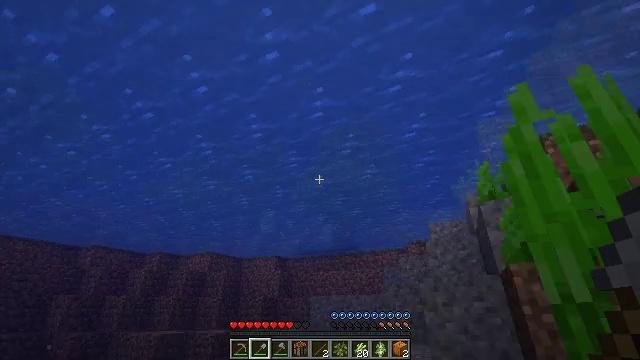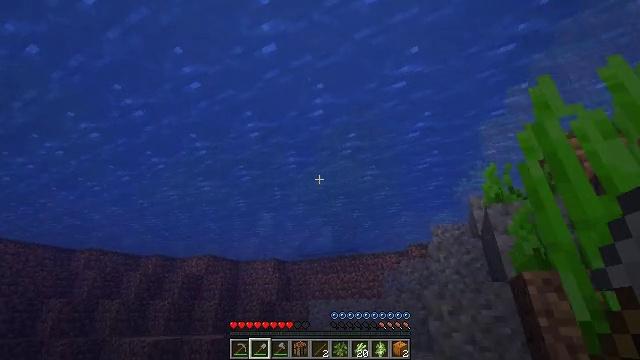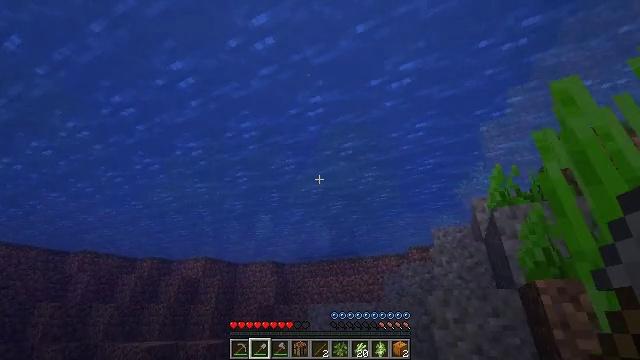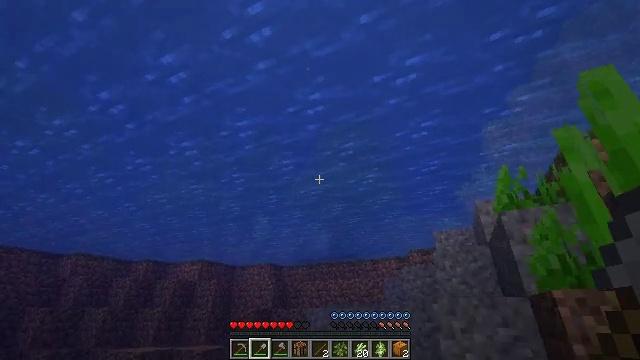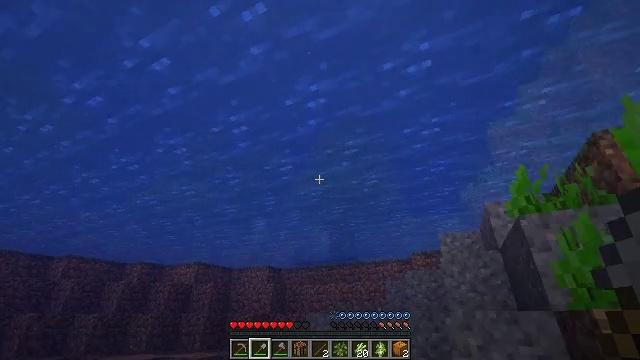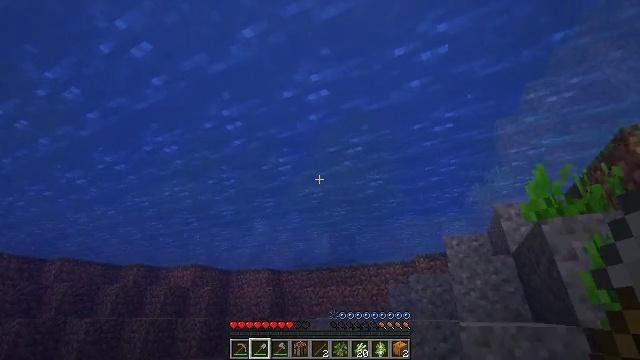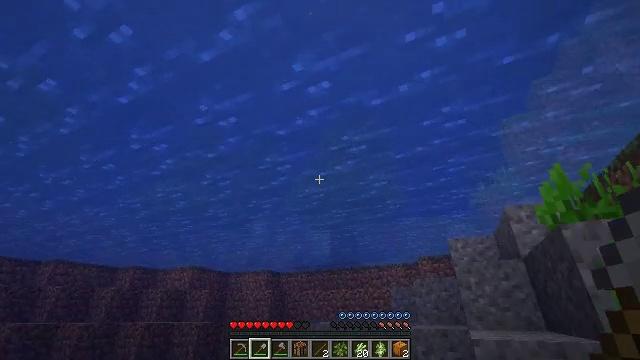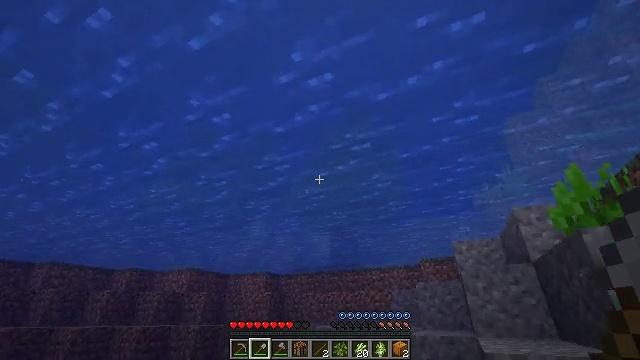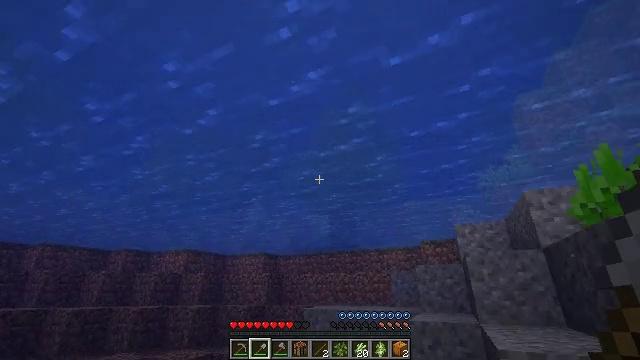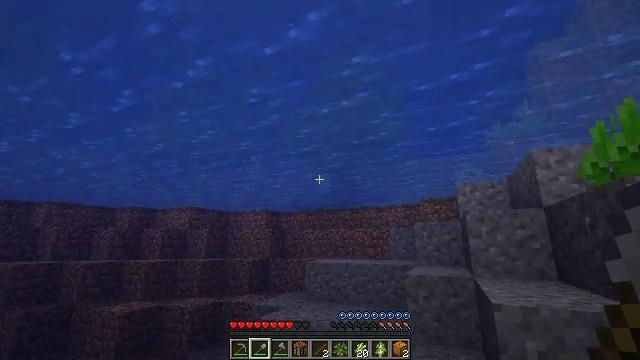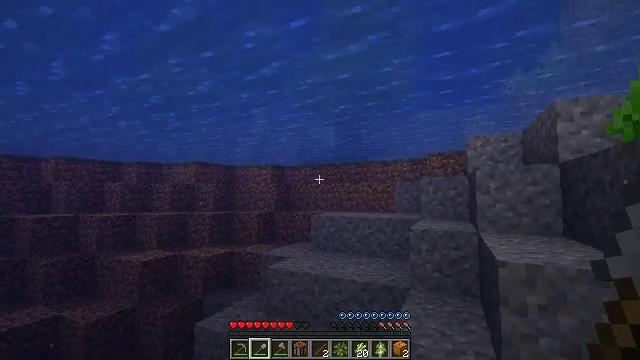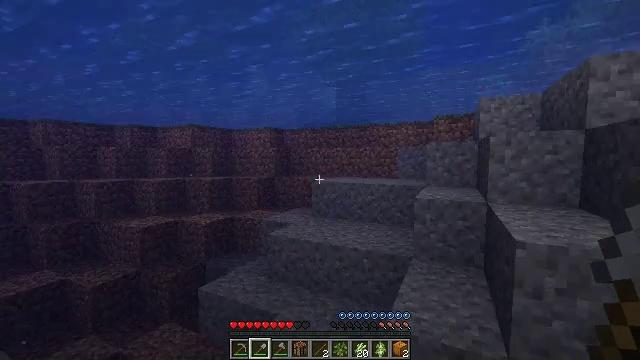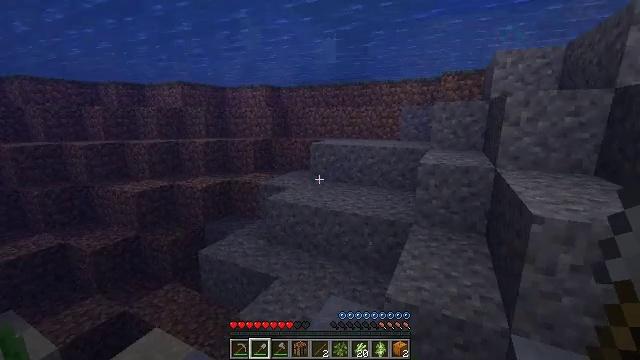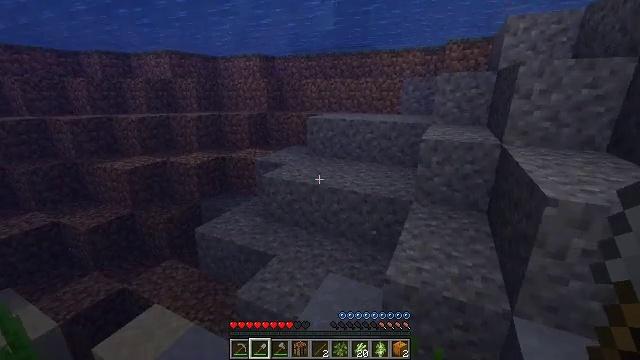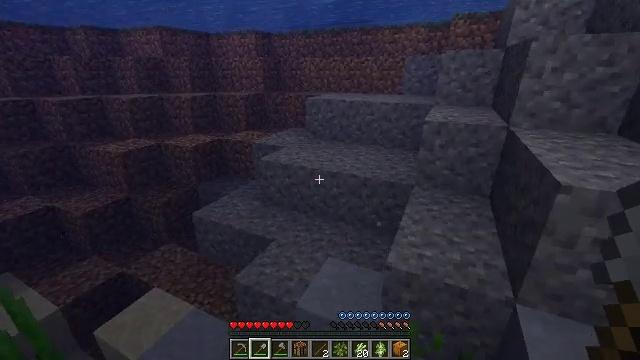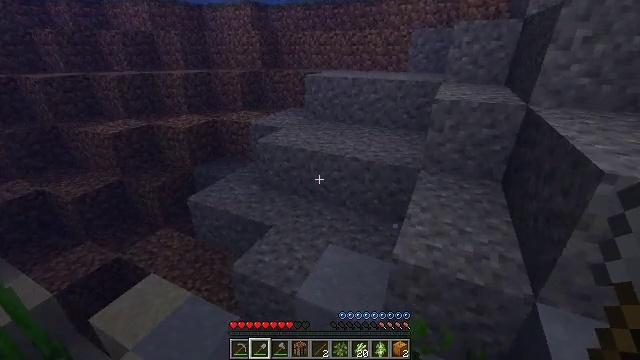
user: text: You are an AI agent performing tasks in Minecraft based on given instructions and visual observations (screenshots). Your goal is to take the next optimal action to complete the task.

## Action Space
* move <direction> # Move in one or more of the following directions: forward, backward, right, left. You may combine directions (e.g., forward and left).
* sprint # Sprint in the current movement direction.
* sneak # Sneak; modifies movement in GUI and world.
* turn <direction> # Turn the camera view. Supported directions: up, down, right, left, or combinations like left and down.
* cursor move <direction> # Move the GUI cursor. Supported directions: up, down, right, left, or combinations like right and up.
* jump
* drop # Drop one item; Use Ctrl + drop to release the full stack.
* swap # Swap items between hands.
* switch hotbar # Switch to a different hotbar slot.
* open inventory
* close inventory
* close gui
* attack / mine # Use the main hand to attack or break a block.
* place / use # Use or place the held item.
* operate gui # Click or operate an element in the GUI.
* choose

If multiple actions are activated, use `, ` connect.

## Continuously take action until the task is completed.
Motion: motion action
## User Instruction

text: Gather sweet berries from the bush.
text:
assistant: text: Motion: move forward, sprint
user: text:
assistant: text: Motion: move forward, sprint
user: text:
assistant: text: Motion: move forward, sprint
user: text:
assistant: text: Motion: move forward, sprint
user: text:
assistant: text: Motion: move forward, sprint
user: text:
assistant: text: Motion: move forward, sprint
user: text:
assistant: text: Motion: move forward, sprint
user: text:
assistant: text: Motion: move forward, sprint, turn down
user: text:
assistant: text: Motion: move forward, sprint, turn down
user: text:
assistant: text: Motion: move forward, sprint, turn left and down
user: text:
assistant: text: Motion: move forward, sprint, turn down
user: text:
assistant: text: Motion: move forward, sprint, turn down
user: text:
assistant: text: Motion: move forward, sprint, turn down
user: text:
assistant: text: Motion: move forward, sprint, turn down
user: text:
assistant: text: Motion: move forward, sprint, turn down
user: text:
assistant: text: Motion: move forward, sprint, turn down
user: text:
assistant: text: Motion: move forward, sprint
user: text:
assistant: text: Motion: move forward, sprint
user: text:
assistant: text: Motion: move forward, sprint, turn up
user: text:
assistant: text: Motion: move forward, sprint, turn left and up
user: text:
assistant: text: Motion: move forward, sprint, turn left and up
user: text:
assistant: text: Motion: move forward, sprint, turn up
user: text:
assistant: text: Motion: move forward, sprint, turn up
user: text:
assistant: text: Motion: move forward, sprint, turn right and up
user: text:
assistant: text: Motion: move forward, sprint, turn right and up
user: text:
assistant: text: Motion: move forward, sprint, turn right and up
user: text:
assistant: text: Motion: move forward, sprint, turn right and up
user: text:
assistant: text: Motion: move forward, sprint, turn right and up
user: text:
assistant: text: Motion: move forward, sprint, turn right and up
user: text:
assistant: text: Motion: move forward, sprint, turn right and up